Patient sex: M
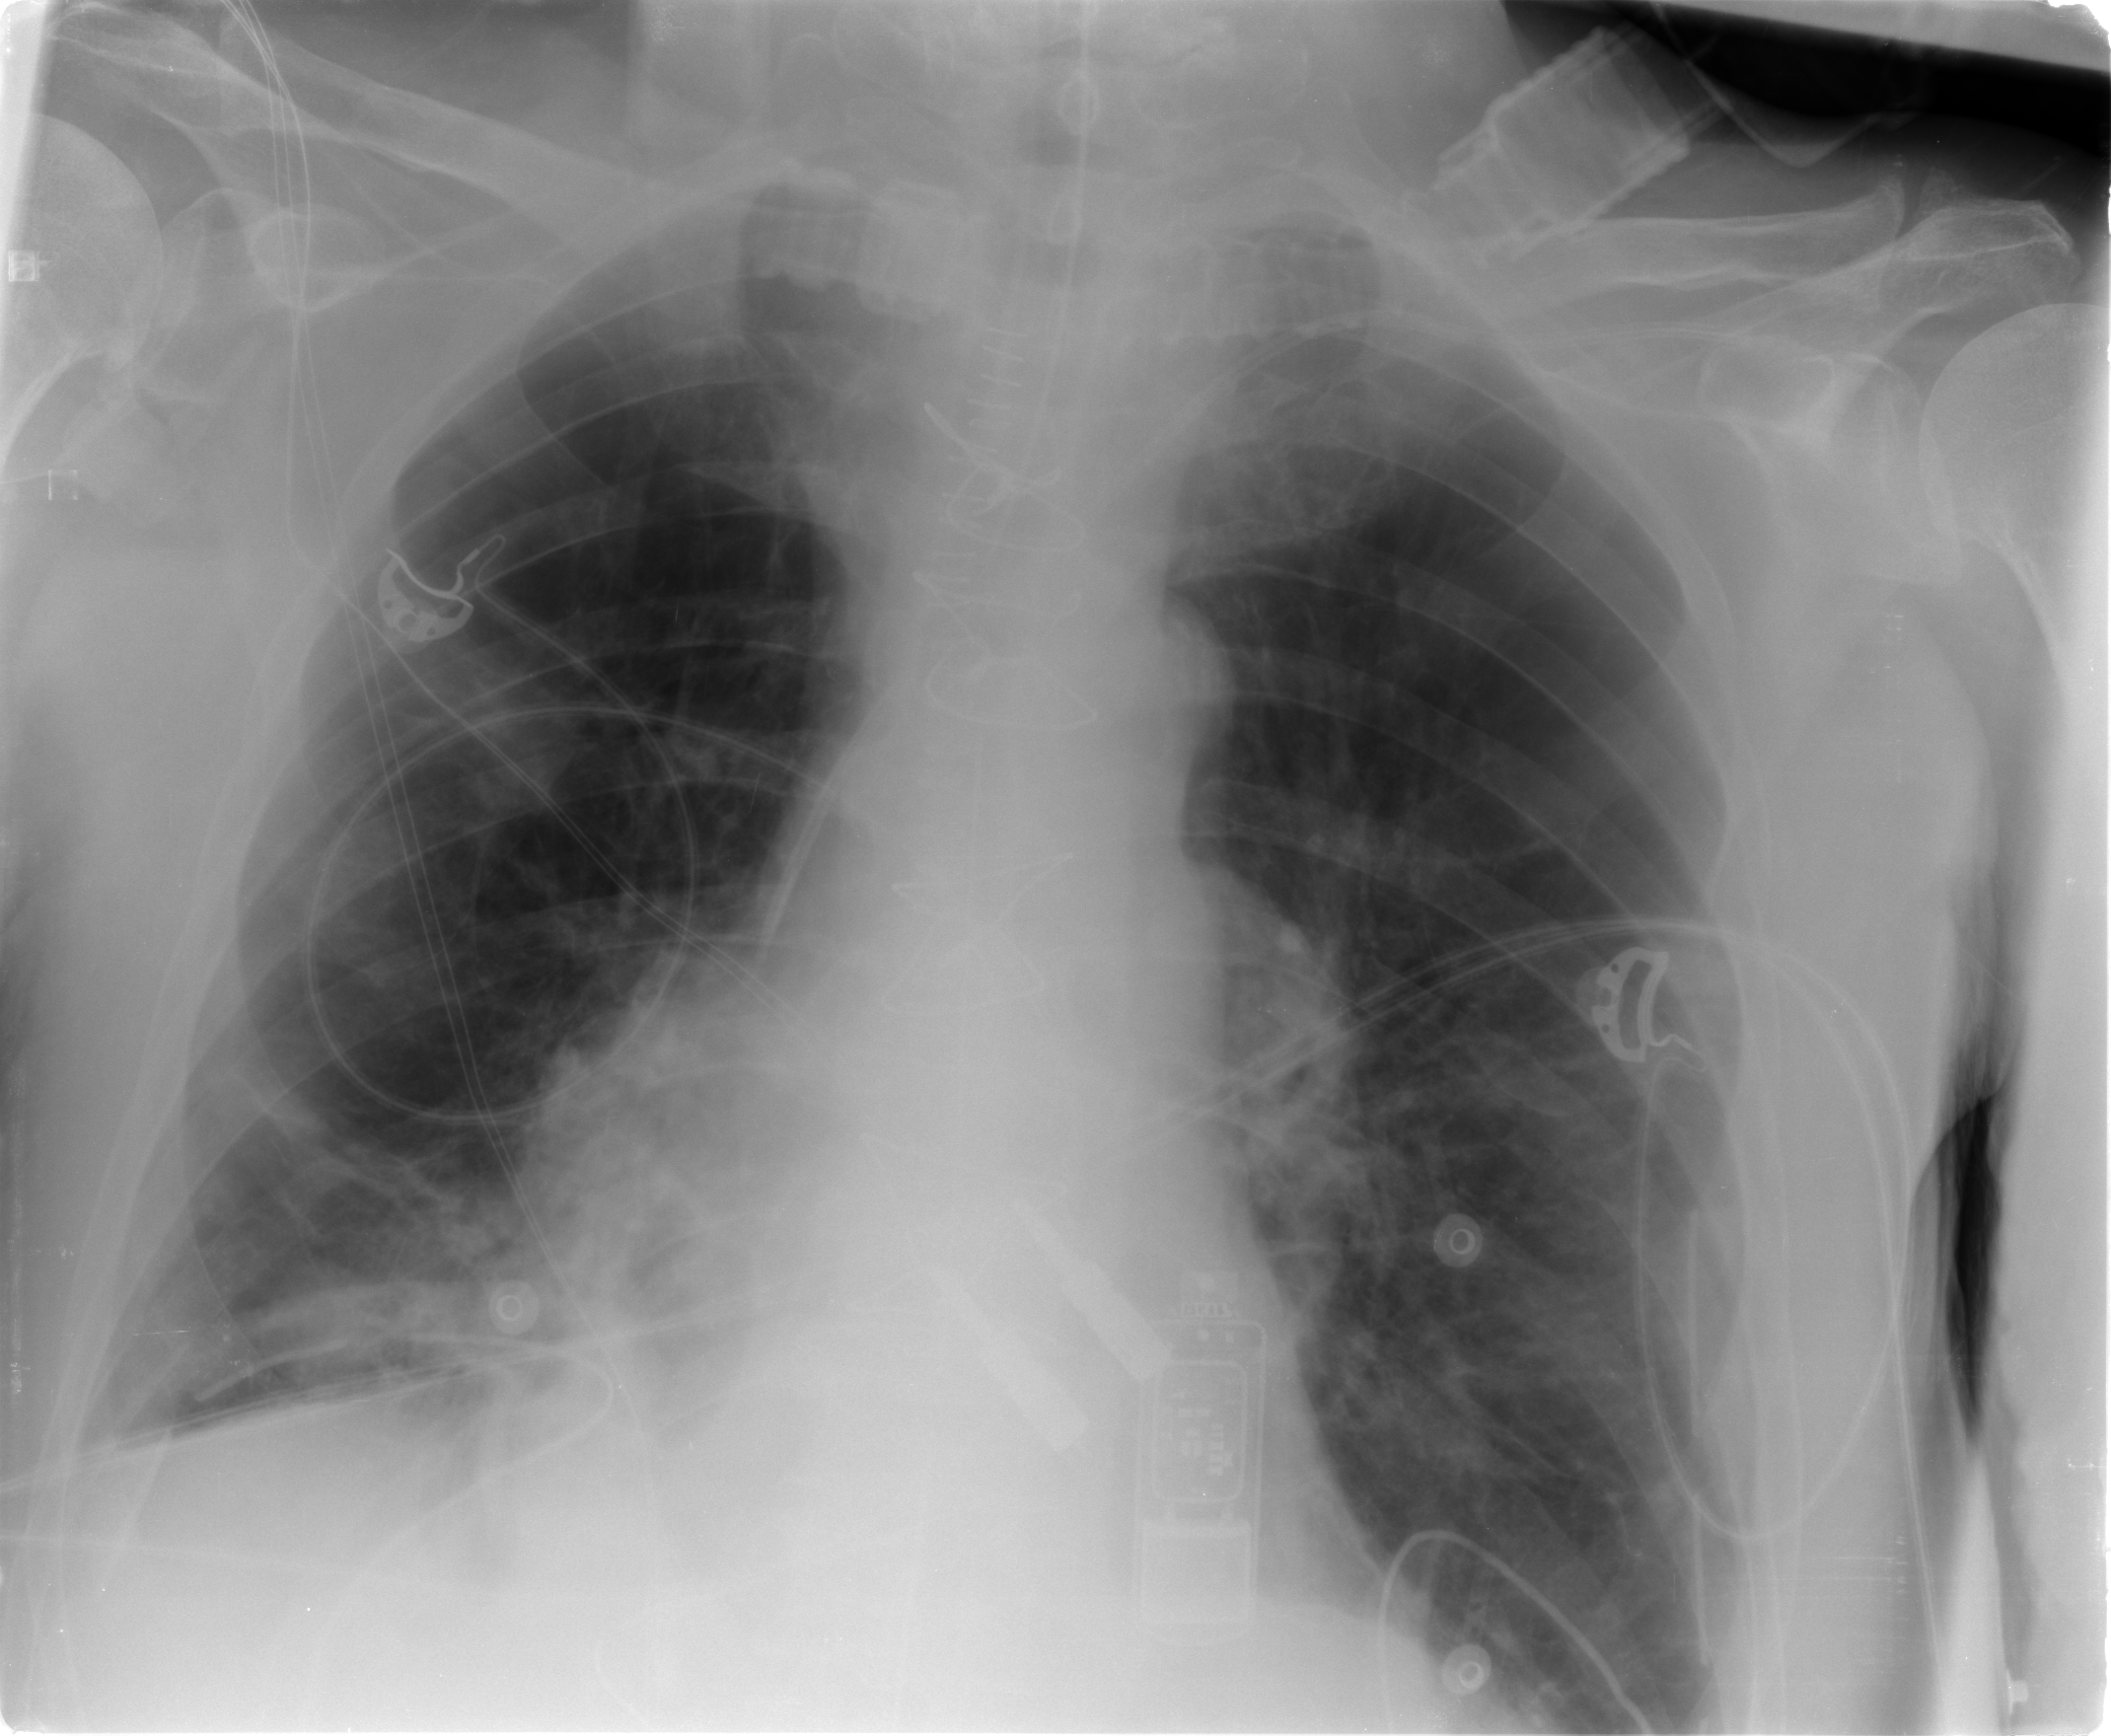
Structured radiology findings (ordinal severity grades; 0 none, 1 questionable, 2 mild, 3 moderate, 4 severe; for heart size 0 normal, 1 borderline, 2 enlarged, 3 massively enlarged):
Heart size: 0
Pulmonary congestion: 2
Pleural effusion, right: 1
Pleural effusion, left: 0
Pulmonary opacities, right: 1
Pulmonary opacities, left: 0
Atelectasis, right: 2
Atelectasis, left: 2